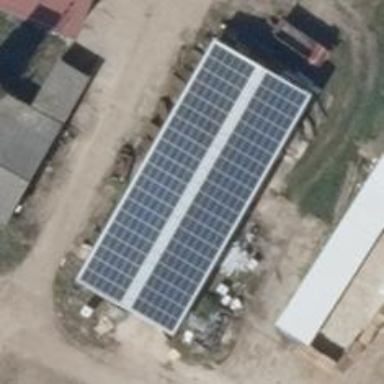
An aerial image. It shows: Solar photovoltaic panel generator.